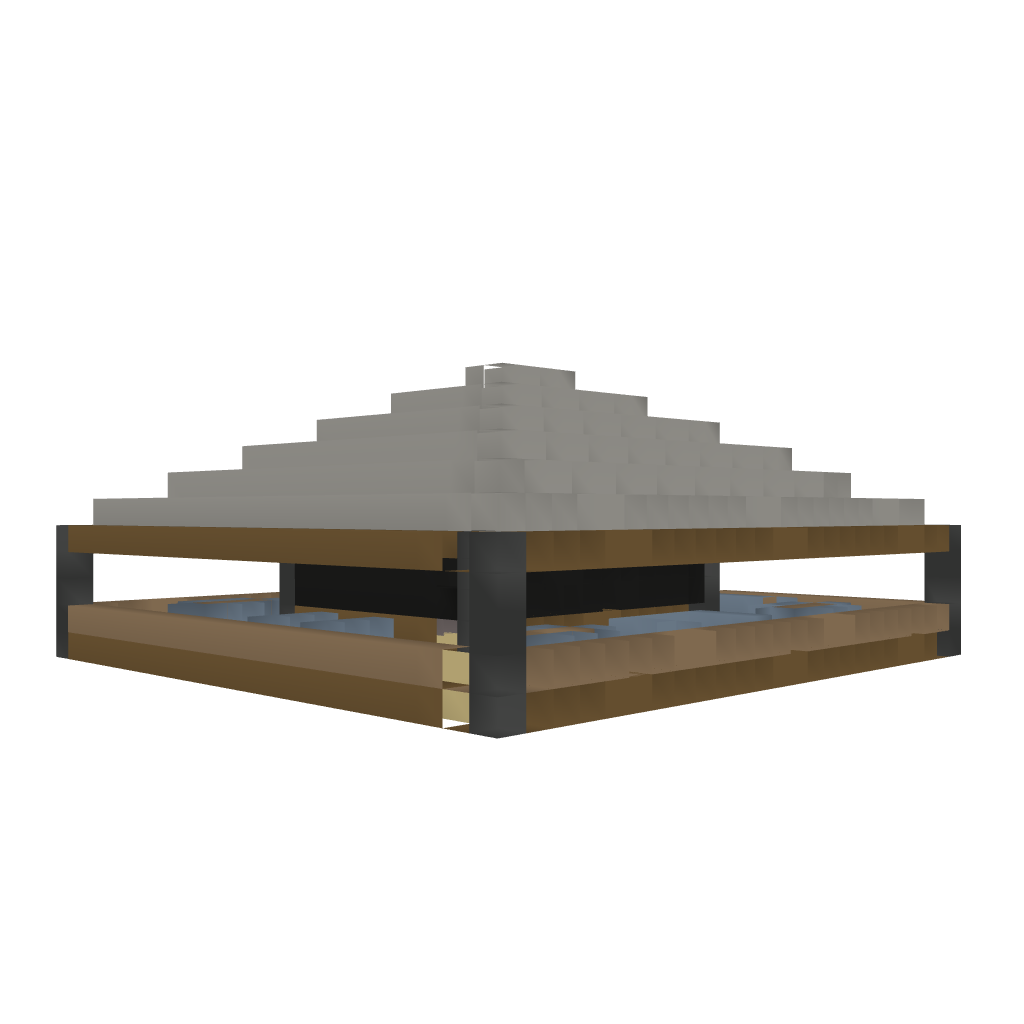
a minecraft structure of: Simple Restaurant